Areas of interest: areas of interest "Specialty Commercial Street"
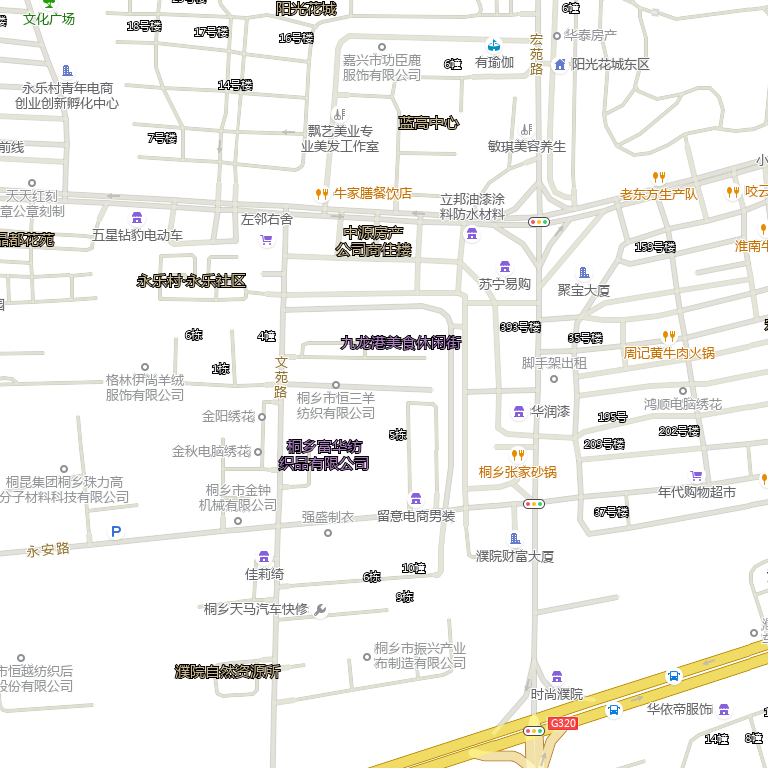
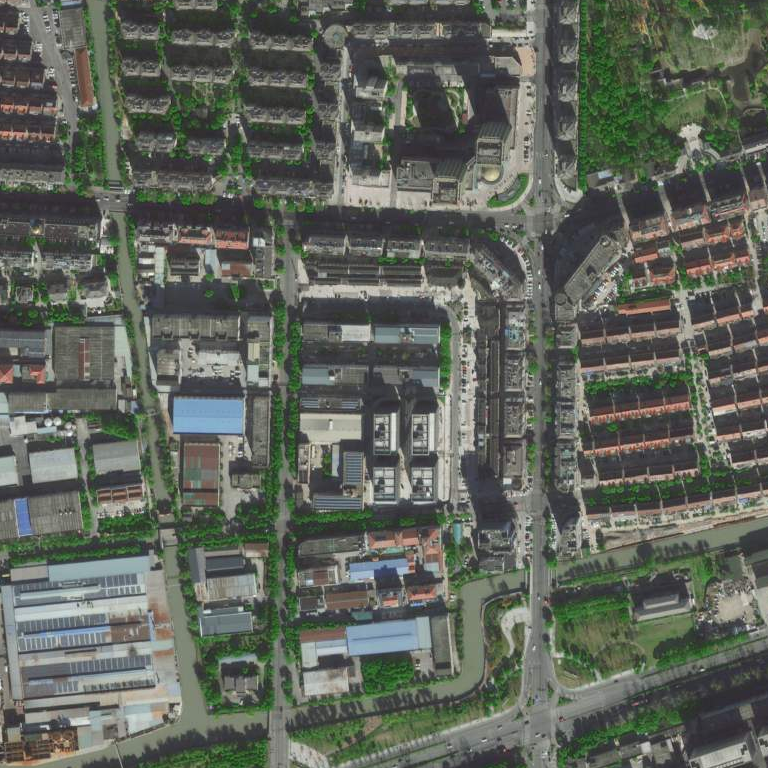